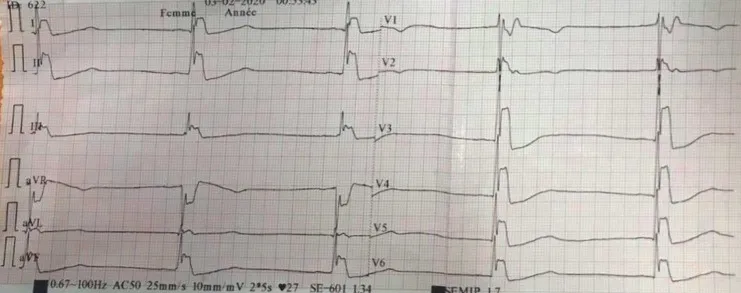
ECG revealed a third degree sinoatrial block with bradycardia at 27 beats/min, QT prolongation and Osborn waves.
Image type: electrography (ekg)